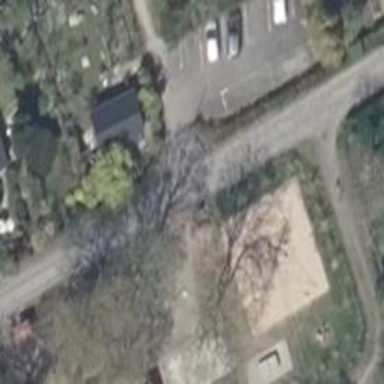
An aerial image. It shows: Alley classified as service road.